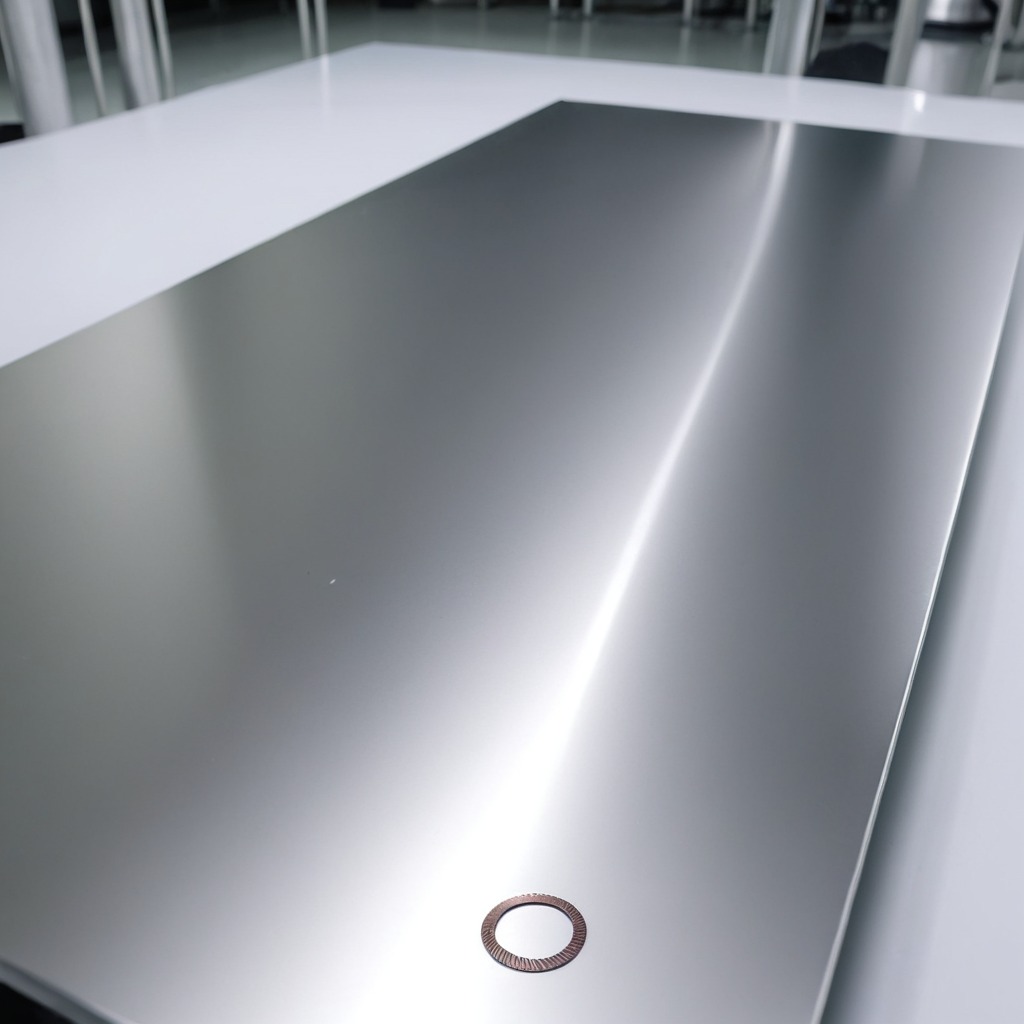
A flat metal washer lies on a stainless steel table in a high-end prototyping lab.